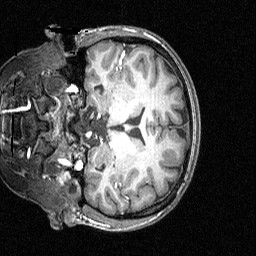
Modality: T1w
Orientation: coronal
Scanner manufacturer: siemens
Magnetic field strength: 3 T
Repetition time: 1.54 s
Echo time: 0.00304 s